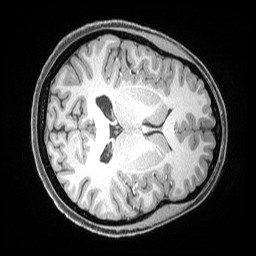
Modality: T1w
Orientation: axial
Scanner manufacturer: siemens
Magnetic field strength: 3 T
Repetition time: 2.53 s
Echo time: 0.00169 s